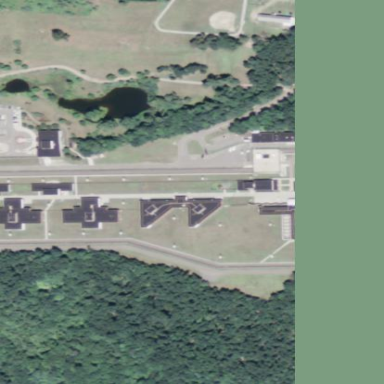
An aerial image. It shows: Prison.